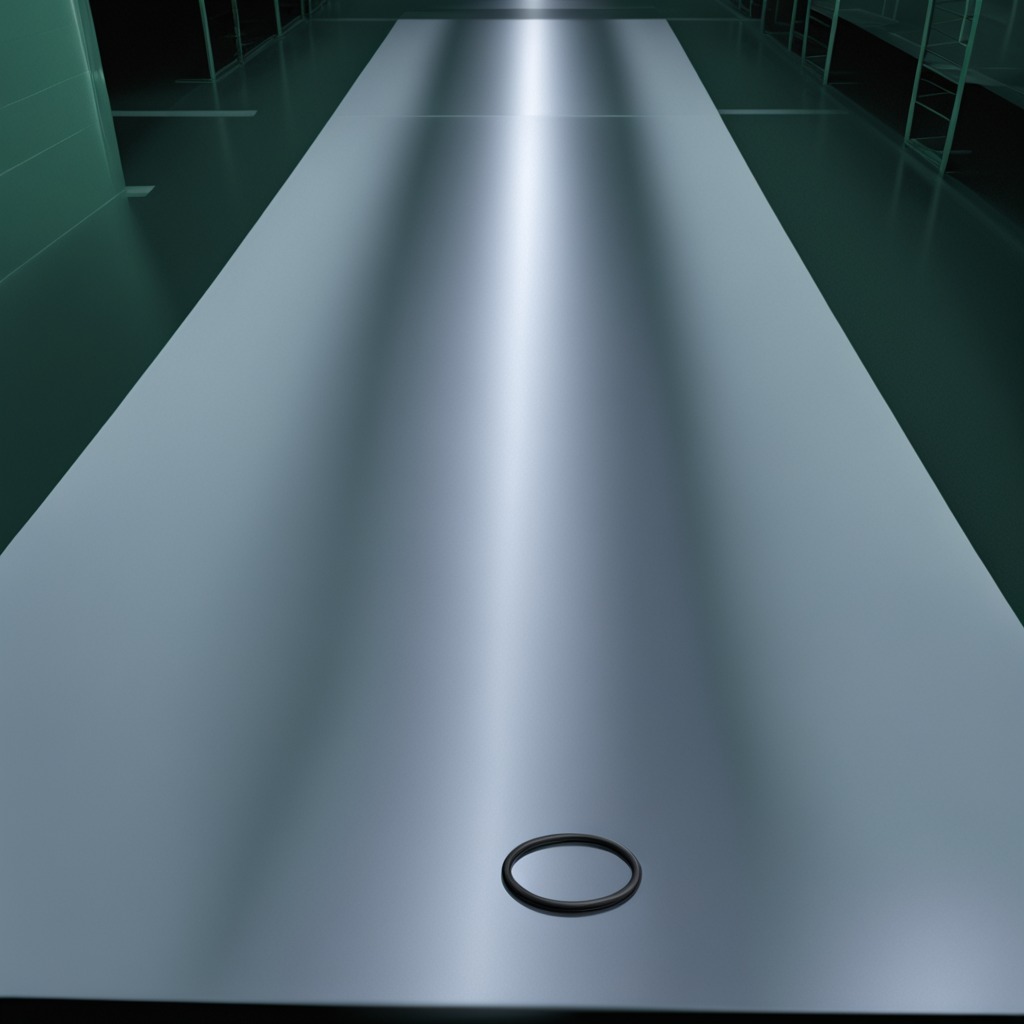
A rubber O-ring is lying on the table in a railway signal maintenance room.